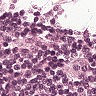
Metastatic tissue present: no